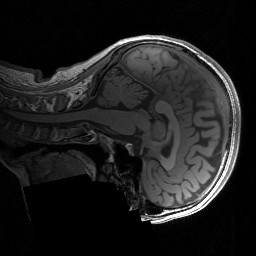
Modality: T1w
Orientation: sagittal
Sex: female
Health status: ill
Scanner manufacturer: siemens
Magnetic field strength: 3 T
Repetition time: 1.57 s
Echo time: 0.00275 s